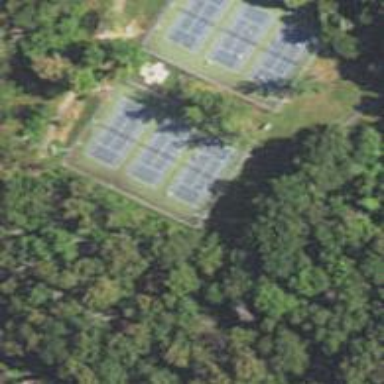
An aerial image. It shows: Tennis court surrounded by fence. It is located on pitch used for leisure land activities.